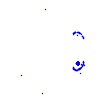
Particle: electron